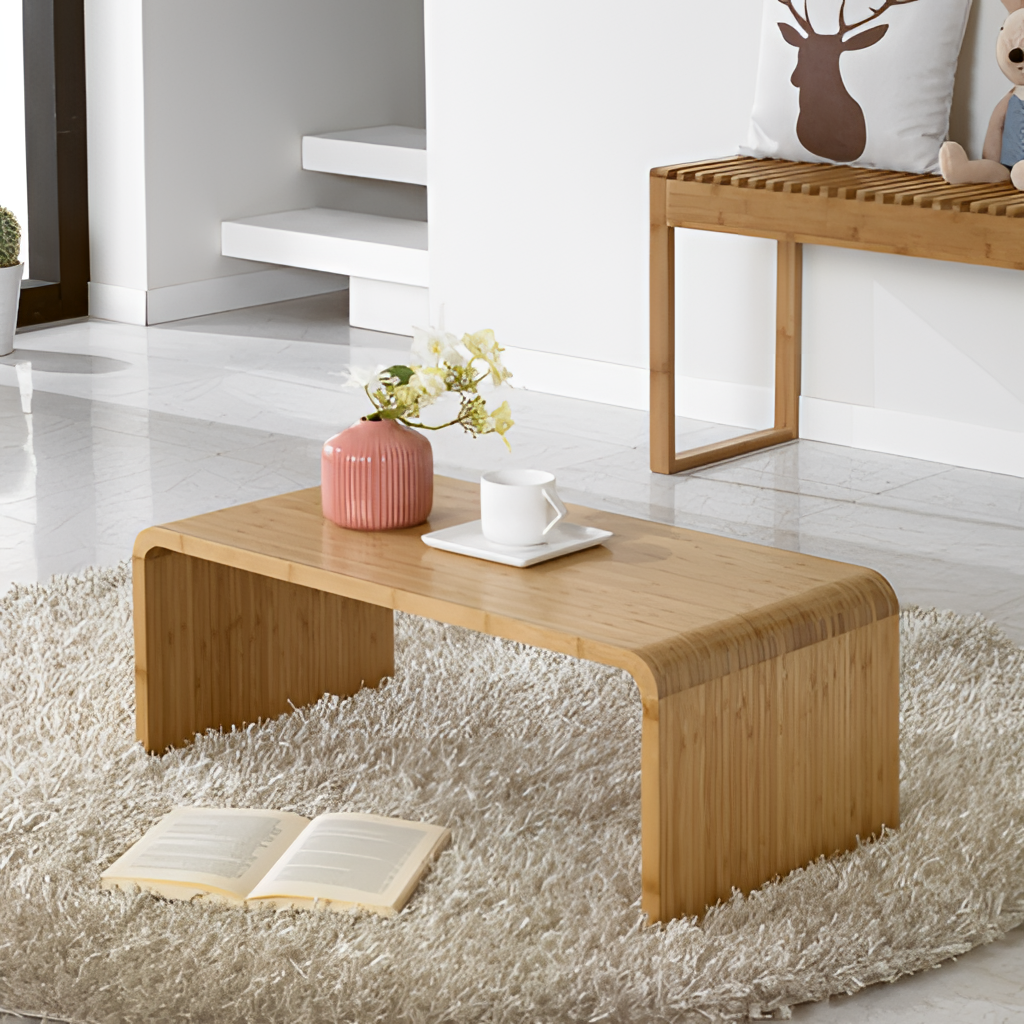
bamboo bench, living room, tile flooring, with large square pattern, modern, white paint wallpaper, with solid pattern